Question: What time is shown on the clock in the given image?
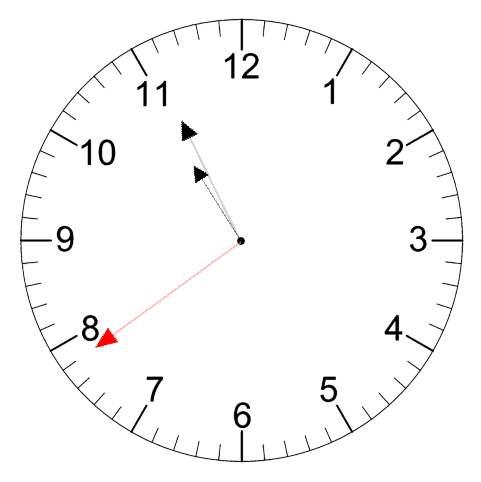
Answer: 10:55:39